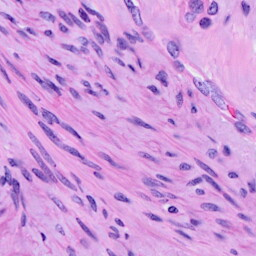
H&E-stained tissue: Cervix